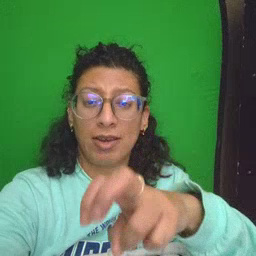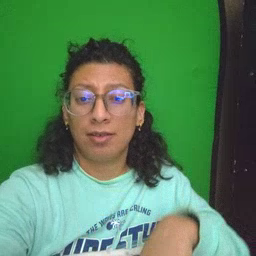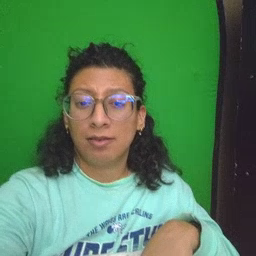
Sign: ride